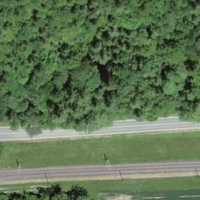
EUNIS habitat code: 52
Species observed at this site:
Anthericum ramosum